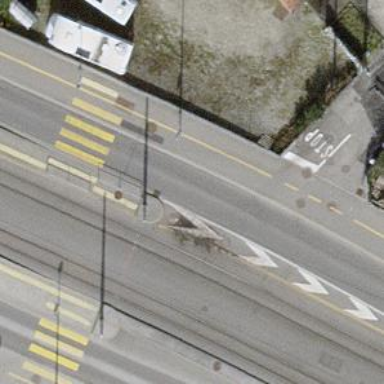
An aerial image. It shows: Asphalt cycleway with asphalt sidewalk.